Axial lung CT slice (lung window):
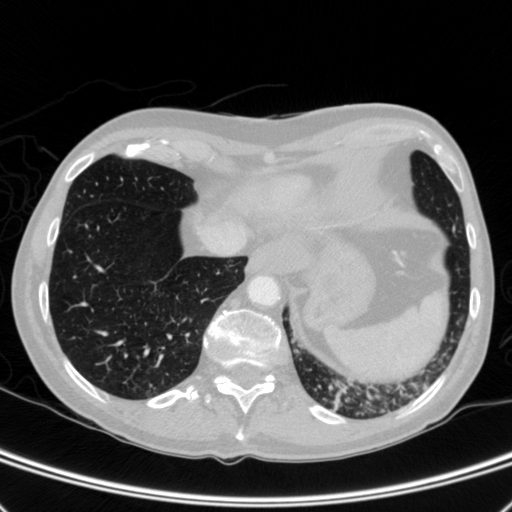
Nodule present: no